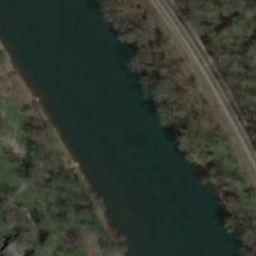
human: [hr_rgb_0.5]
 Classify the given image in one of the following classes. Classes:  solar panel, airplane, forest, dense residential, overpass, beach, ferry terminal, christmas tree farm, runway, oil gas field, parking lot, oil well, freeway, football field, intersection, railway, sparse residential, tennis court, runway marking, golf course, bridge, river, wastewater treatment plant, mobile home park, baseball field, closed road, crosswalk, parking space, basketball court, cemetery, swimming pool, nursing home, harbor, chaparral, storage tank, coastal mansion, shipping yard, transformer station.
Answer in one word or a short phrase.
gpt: river